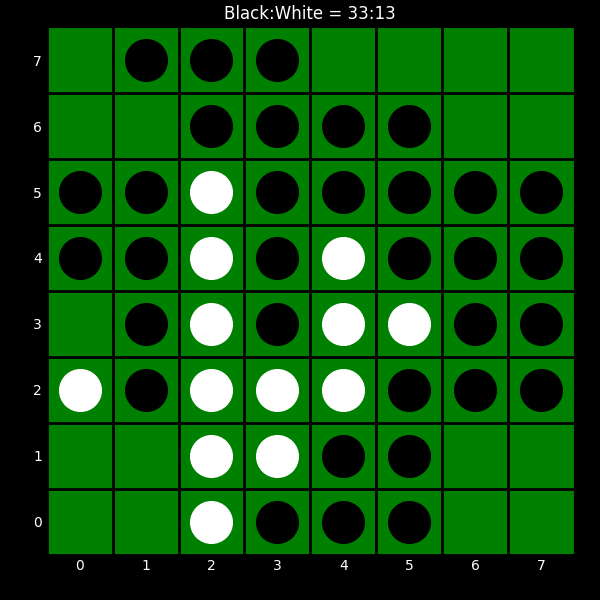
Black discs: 33
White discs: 13